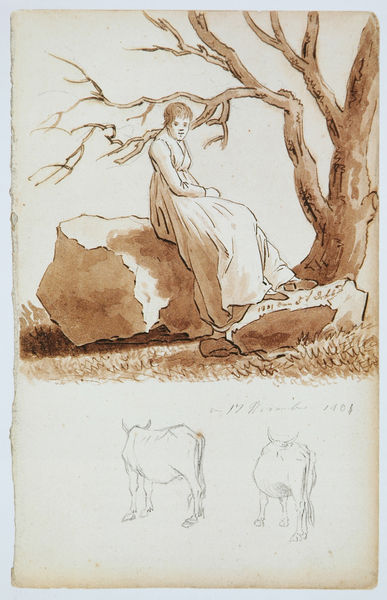
Titel: Auf einem Felsen sitzende Frau neben einem dürren Baum, dazu zwei Studien nach einer Kuh
Künstler: Caspar David Friedrich
Standort: Schweinfurt
Institution: Museum Georg Schäfer
Schlagwörter: baum, feder, felsen, gestein, schatten, weiß, aquarell, landschaft, mädchen, ocker, sitzen, äste, braun, brust, busen, frau, grau, hell, kleid, licht, profil, rücken, schwarz, skizze, zeichnung, dame, gras, rasen, wiese, naive malerei, jung, augen, falten, gesicht, stein, steine, horn, portrait, porträt, signatur, ast, baumstamm, gräser, halme, kühe, natur, stamm, vieh, zweige, land, figur, haare, sitzend, blatt, esel, pferd, beine, hufe, schwanz, taille, füße, hinter, papier, ansicht, zwei, schuhe, studie, übung, bäuerin, fels, grafik, graphik, schattierung, schattierungen, herde, kahl, kuh, rind, linien, naiv, winter, signiert, sepia, friedrich, romantik, tafel, sitzende, detail, brun, marron, allein, striche, laviert, tusche, rinder, umriß, draußen, hinten, schraffur, blanc, noir, bleistift, entwurf, pinsel, studien, rückansicht, leib, hammer, karg, rinde, assis, rouge, felsbrocken, knorrig, blattlos, hörner, femme, empire, skizzenbuch, umbra, skizzen, mort, ombre, ombres, bulle, ochse, stier, hirtin, arbre, nature, astgabel, rötel, main, cheval, robe, eau, ocre, pierre, federzeichnung, campagne, champ, paysanne, illustration, getönt, fille, repos, signature, solitude, gouache, dillis, reisebuch, reiseskizze, beschriftet, croquis, esquisse, dessin, lavieren, trait, rochers, arbres, rocher, tronc, stricke, fusain, vache, deux, herbe, jeune, plume, triste, visage, seul, ..., ligne, animaux, crayon, encre, lavis, traits, skizzenblatt, freiluft, plis, extérieur, branche, bras, lavur, abgesägt, bovin, béige, einem stein, entlaubt, gardienne, ich sass auf, ländliche szene mit tieren, zweiteilung, aquarelle, estampe, animal, pensée, étude, madame, feuille, branches, boeufs, assise, simple, roche, vaches, sanguine, nutztiere, date, jungfer, scene de genre, eugenie, caillou, acuarelle, esqisse, mammifère, plissé, ébauche, boeuf, signé, réflexion, corne, deux parties, seule, préparatoire, femme assise, cornes, broux de noie, finesse, caillous, annoté, la pierre, bovins, isolée, kuh weiß, ox